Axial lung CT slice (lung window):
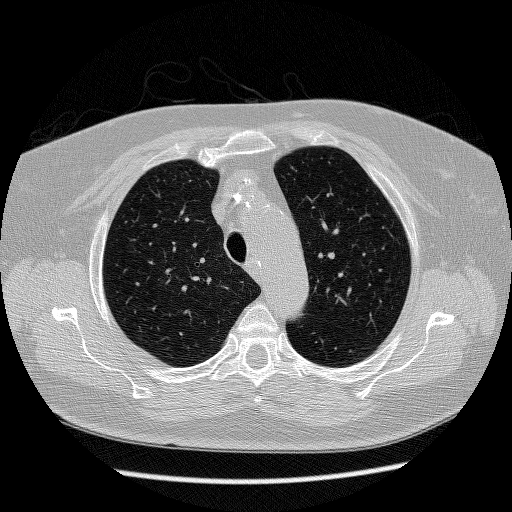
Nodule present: no